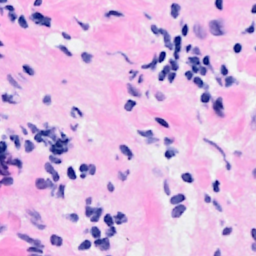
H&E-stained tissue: Breast